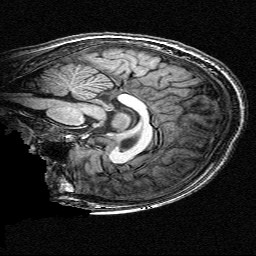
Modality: T1w
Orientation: sagittal
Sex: male
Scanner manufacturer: siemens
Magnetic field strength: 3 T
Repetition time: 2.3 s
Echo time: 0.00336 s